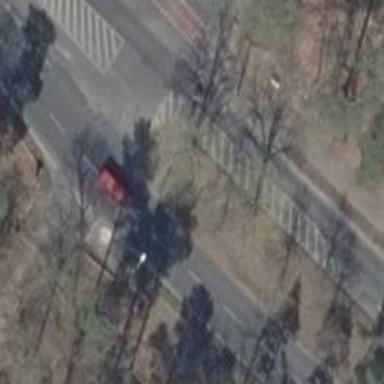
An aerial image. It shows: Asphalt cycleway with uncontrolled crossing. There is crossing island on the cycleway.